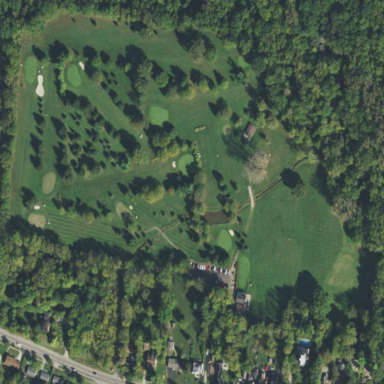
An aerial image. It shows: Golf course surrounded by greenery.